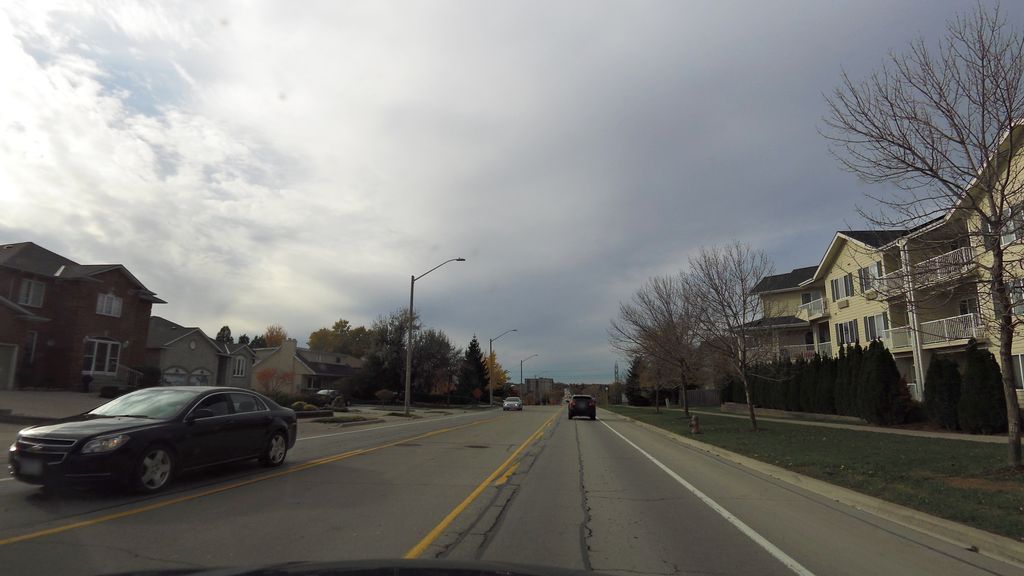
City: hamilton